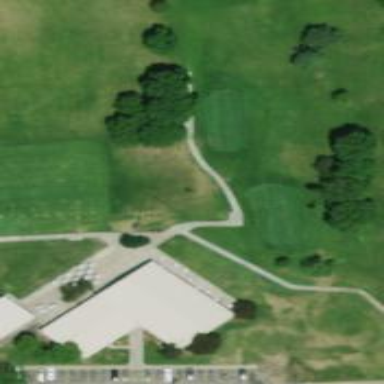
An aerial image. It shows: Path for both roads and golfers.